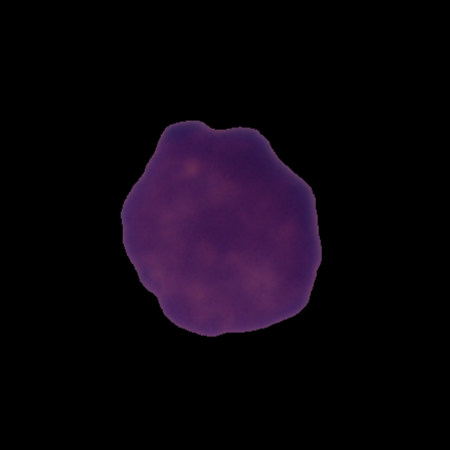
Label: healthy